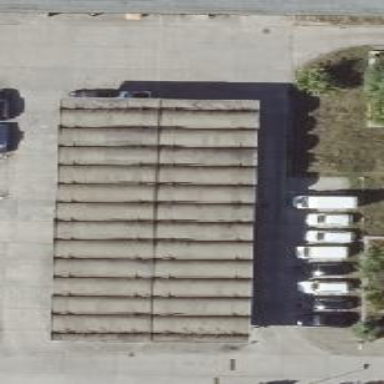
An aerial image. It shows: Commercial building.